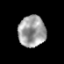
Tissue: prostate
Cell type: T cells
Senescence score: 0.3602
Nuclear area (px): 843
Mean DAPI intensity: 157.423